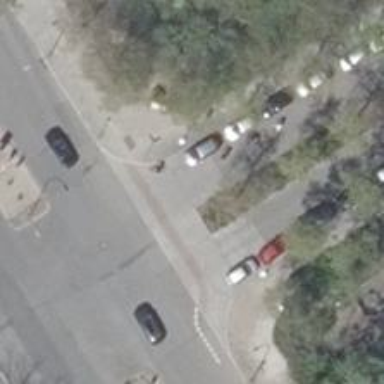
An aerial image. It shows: Residential road with asphalt surface. There is parking lane on the right.